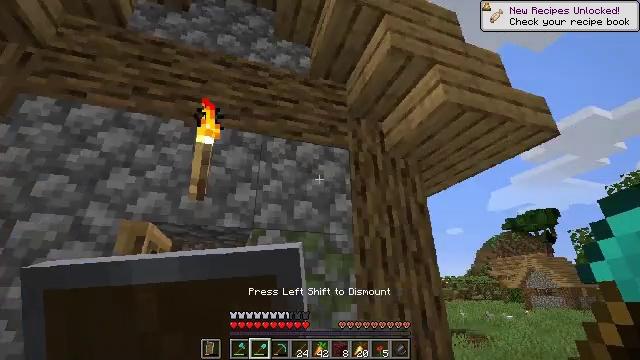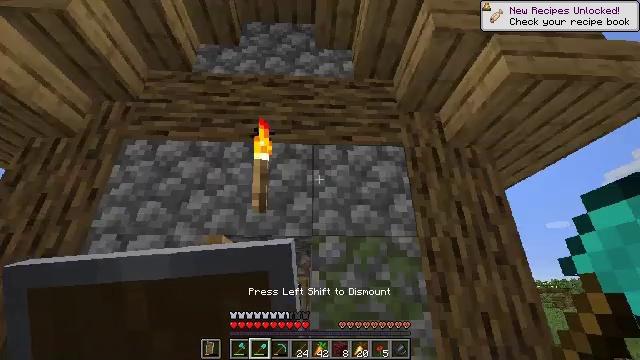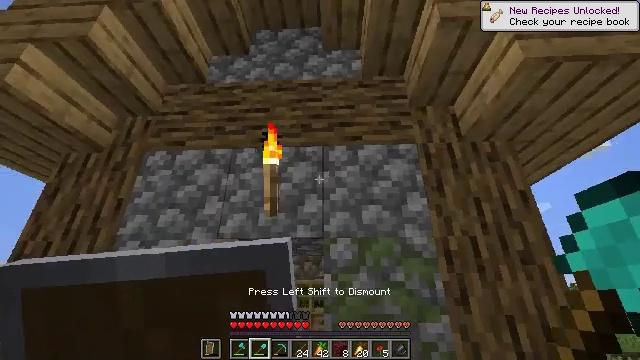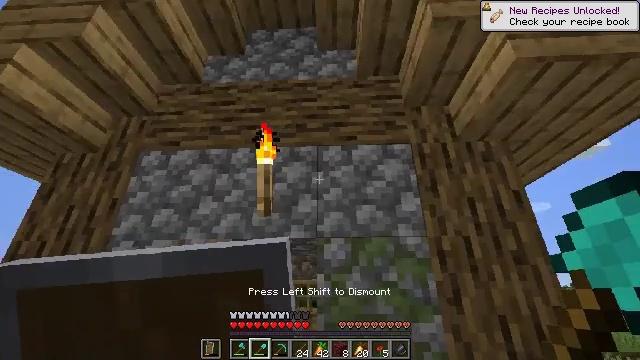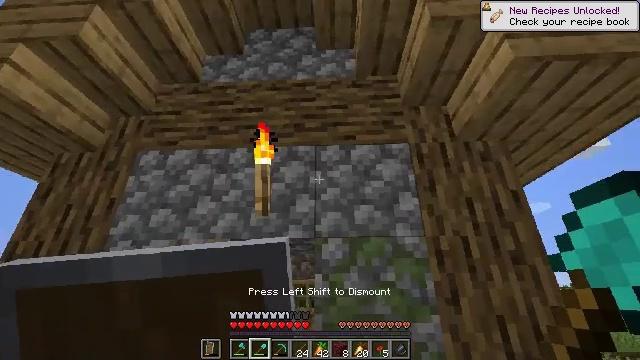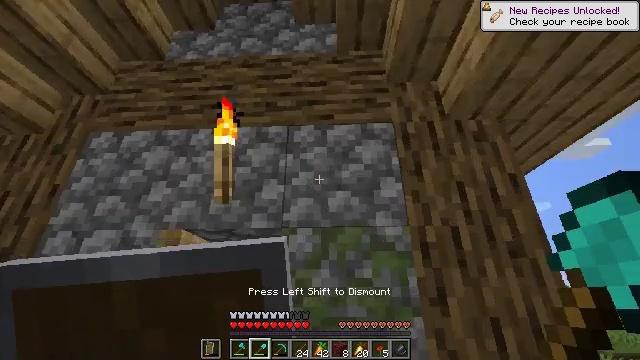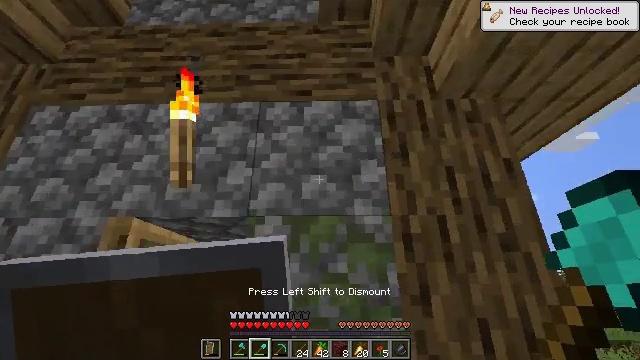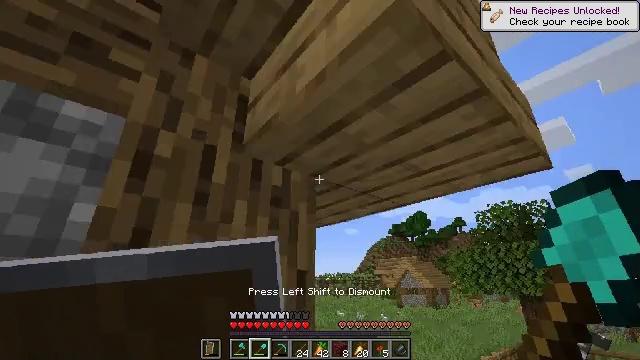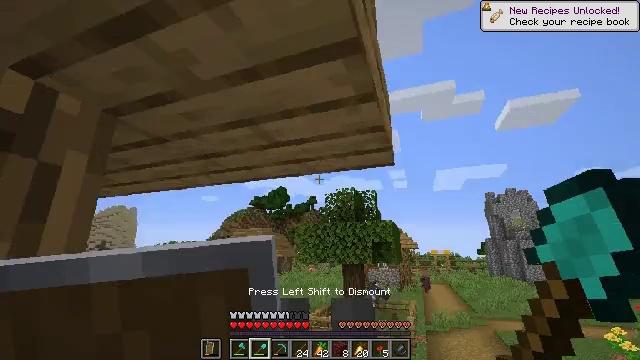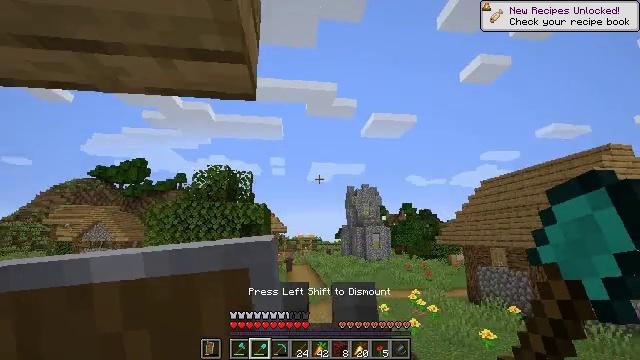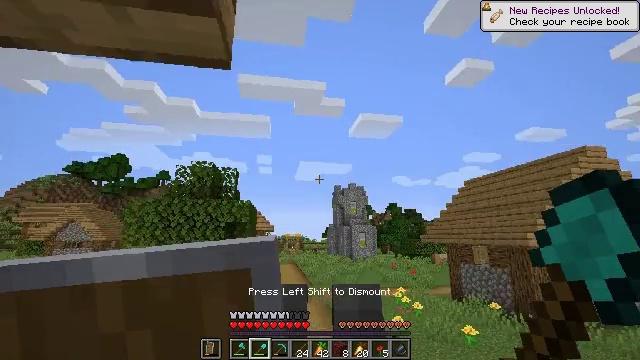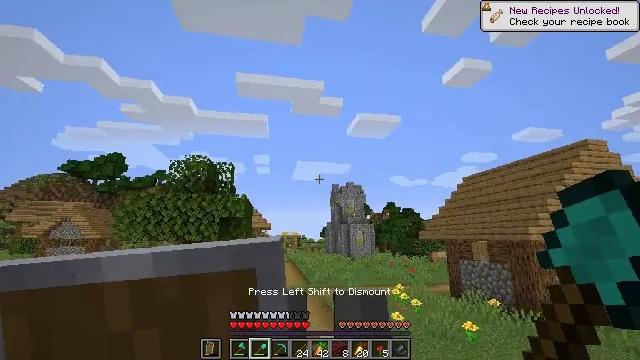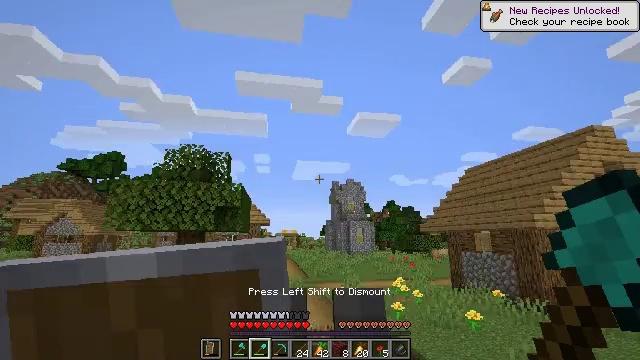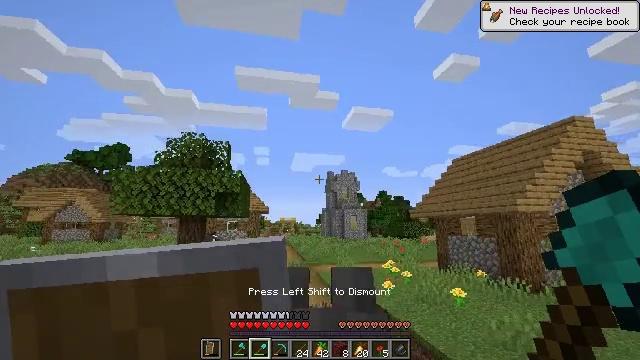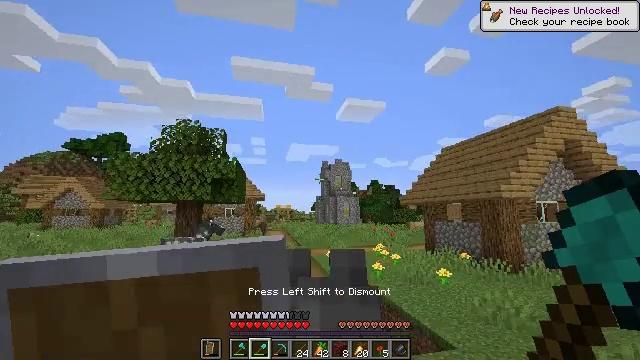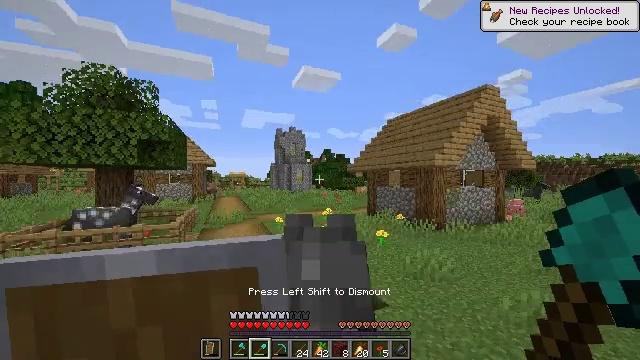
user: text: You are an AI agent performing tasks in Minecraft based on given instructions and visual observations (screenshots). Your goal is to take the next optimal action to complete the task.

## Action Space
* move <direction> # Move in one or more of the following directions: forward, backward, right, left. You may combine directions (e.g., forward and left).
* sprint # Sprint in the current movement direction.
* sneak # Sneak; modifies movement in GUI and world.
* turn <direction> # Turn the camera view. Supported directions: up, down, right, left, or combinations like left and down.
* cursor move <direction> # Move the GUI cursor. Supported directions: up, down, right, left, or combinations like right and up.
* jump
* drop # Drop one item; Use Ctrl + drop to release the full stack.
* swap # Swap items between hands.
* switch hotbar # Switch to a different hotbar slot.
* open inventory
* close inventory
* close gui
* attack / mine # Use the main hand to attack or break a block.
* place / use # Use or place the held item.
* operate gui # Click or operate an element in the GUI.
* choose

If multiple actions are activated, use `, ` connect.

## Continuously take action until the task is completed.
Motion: motion action
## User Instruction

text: Mine the brewing stand from your base.
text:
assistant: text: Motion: move right, turn left and up
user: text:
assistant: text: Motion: move right, turn left
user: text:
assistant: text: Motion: move forward and move right
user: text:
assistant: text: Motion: move forward and move right
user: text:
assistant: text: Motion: move forward and move right
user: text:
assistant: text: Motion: move forward and move right, turn right and down
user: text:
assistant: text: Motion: move forward and move right, turn right
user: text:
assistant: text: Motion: move forward and move right, turn right and down
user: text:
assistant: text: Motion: move forward and move right, turn right and down
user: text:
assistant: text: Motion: move forward and move right
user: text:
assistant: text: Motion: move forward and move right
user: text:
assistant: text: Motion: move forward and move right, sprint
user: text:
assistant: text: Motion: move forward and move right, sprint, turn right and down
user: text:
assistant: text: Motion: move forward and move right, sprint, turn right and down
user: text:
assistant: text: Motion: move forward and move right, sprint, turn right and down
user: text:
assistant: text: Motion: move forward and move right, sprint, turn left and down
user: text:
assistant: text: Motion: move forward, sprint
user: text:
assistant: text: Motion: move forward, sprint
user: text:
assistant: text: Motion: move forward, sprint
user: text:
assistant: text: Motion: move forward, sprint
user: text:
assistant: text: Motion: move forward, sprint
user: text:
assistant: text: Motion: move forward, sprint
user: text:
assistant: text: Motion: move forward, sprint, turn right and down
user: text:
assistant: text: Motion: move forward, sprint, turn right and down
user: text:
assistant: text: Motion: move forward, sprint
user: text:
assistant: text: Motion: move forward, sprint
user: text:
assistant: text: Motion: move forward, sprint
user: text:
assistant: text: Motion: move forward, sprint
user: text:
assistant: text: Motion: move forward, sprint, turn left and down
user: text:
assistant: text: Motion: move forward, sprint, turn left and down